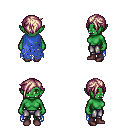
a pixel art fantasy rpg character, female body template, orc, green skin, blue tattered cape, metal pants, white blonde pixie cut hairstyle, maroon shoes, four views (front, back, left, right), 2x2 character sprite sheet, small pixel art, hard edges, no anti-aliasing